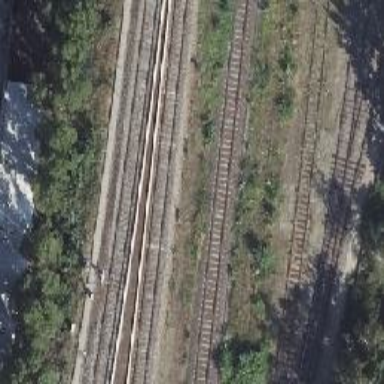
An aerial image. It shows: Railway signal.